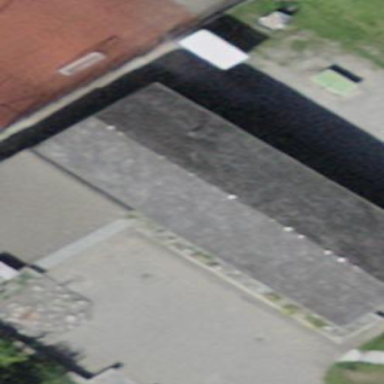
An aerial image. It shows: Building with gabled grey roof.